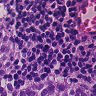
Metastatic tissue present: yes